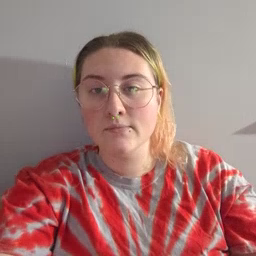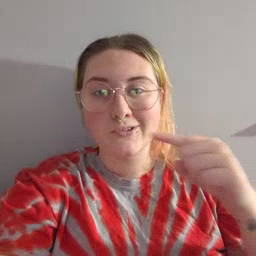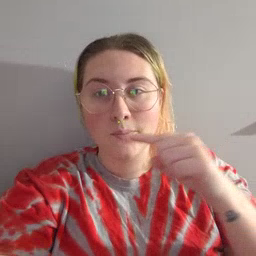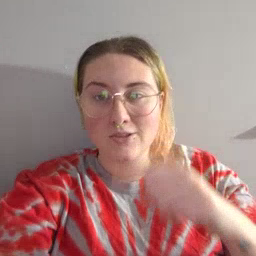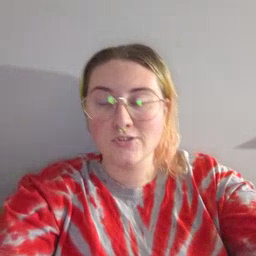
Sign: toothbrush